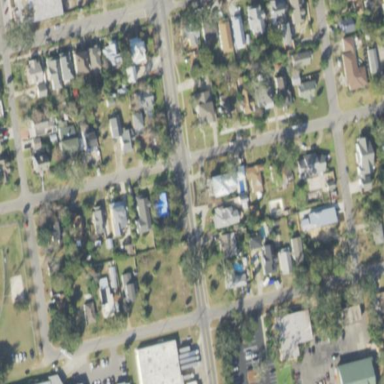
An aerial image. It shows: Residential area composed of single-family homes.